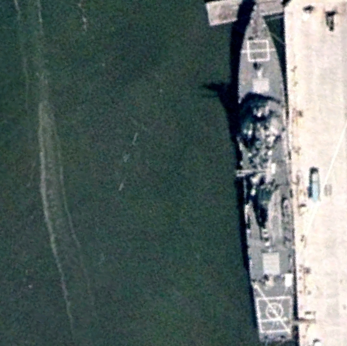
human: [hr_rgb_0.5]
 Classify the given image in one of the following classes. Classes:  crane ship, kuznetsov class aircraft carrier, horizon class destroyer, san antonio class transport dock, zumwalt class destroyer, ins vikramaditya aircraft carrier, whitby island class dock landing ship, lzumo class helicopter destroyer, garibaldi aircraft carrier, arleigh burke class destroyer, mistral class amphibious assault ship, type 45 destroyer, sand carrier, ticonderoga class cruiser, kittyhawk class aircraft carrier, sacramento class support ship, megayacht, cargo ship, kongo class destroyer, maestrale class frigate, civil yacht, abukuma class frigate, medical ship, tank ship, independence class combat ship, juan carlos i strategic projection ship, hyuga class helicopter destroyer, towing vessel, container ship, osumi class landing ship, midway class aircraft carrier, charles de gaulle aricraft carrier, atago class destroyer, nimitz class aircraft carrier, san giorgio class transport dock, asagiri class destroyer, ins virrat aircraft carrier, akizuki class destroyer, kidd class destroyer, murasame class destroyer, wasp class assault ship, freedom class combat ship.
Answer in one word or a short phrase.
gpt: Arleigh Burke class destroyer